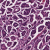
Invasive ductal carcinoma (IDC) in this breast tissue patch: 1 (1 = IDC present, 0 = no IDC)